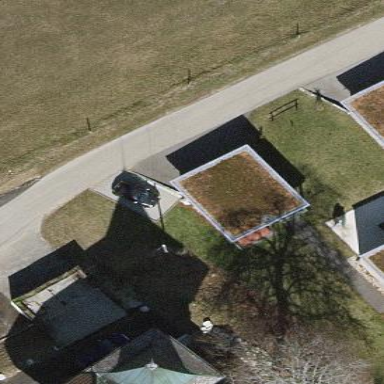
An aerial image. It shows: Garage with flat roof.